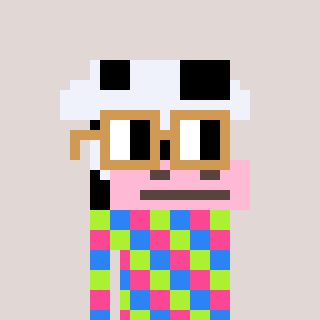
a pixel art character with square brown glasses, a cow-shaped head and a magenta-colored body on a warm background